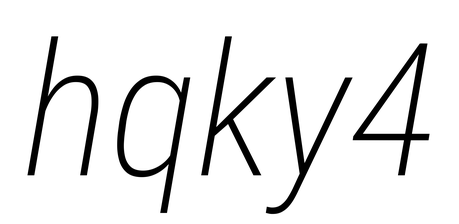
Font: Roboto-Italic_Condensed_ExtraLight_Italic